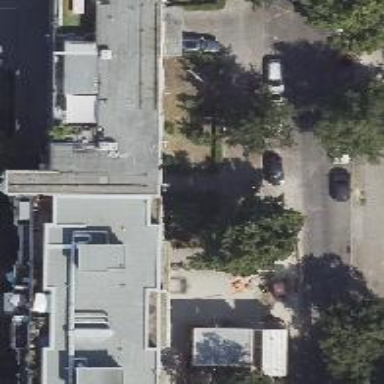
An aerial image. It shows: Residential building.